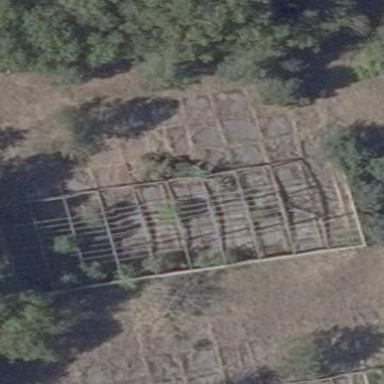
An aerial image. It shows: Ruined building.